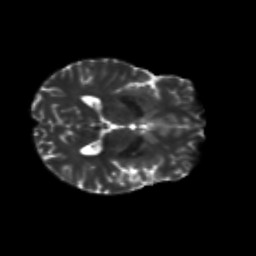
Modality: T2w
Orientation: axial
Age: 36
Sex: male
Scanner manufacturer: siemens
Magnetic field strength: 3 T
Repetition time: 8.6 s
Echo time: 0.095 s